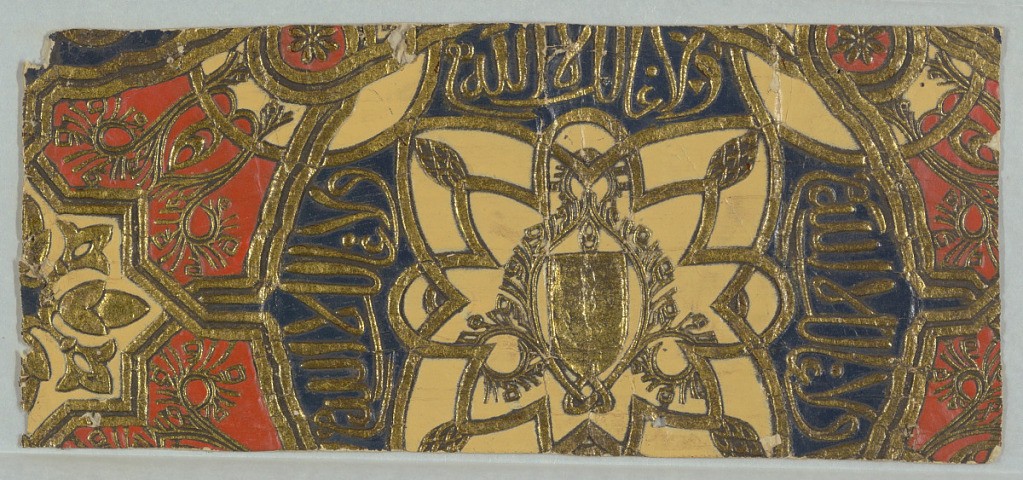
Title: Sidewall
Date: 1875–85
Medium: Stencilled, embossed surface
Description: a) Fragment of imitation leather paper; design includes Arabic lettering. Stencilled with blue, orange, cream and gold on embossed surface.